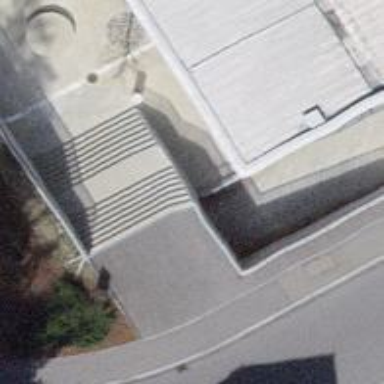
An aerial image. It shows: Parking entrance.